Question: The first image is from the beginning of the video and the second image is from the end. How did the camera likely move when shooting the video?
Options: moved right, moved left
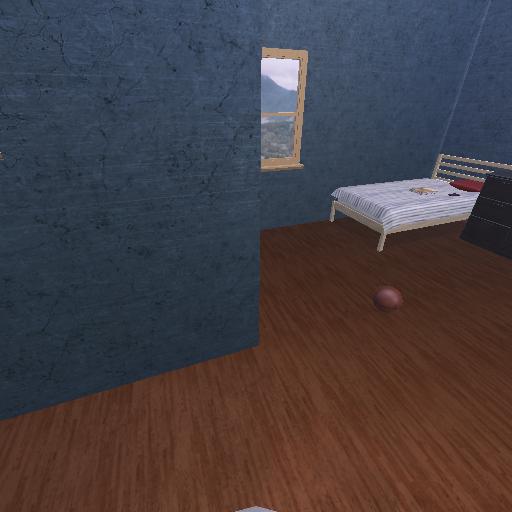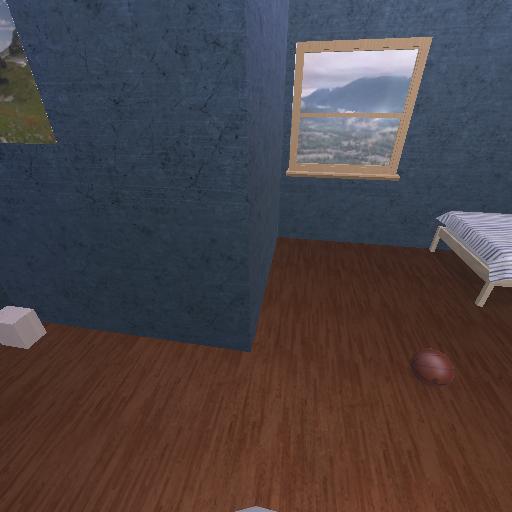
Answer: moved right